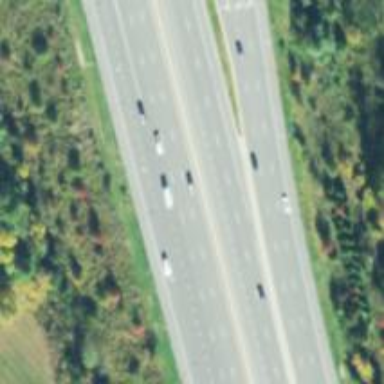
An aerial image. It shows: Trunk link highway.